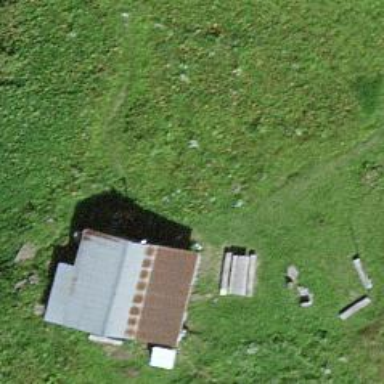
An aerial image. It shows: Isolated dwelling in remote location.